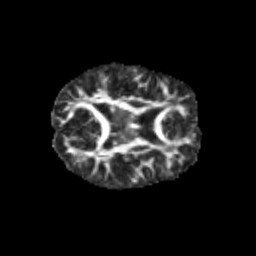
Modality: FA
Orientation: axial
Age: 11
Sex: female
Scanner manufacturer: siemens
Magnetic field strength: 3 T
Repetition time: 3.8 s
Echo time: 0.07 s